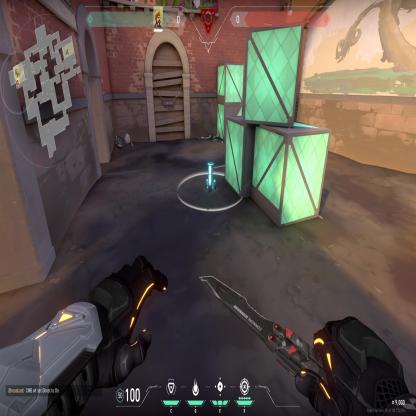
Label: planted spike